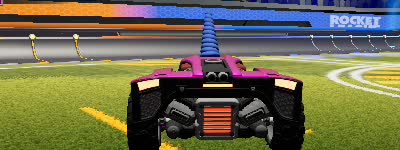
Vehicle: breakout